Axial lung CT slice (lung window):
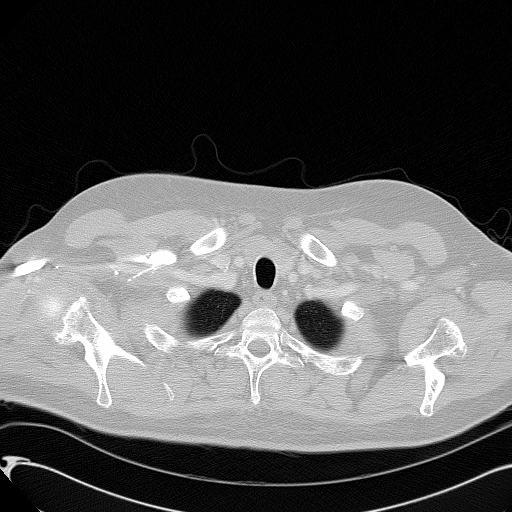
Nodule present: no